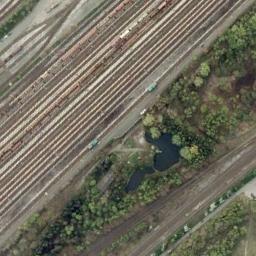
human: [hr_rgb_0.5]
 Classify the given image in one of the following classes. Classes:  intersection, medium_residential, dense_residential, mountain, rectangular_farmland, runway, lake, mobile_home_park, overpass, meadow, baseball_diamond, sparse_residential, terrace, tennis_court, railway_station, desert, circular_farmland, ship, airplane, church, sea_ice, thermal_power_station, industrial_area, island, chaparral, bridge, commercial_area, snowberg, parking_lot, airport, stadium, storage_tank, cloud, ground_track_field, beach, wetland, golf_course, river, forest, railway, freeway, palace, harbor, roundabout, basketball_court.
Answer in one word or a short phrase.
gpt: railway